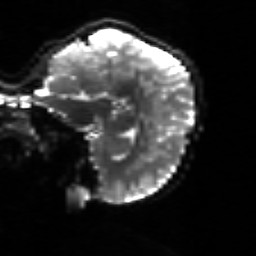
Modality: sbref
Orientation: sagittal
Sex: female
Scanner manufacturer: siemens
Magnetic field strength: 3 T
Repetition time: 5 s
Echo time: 0.071 s